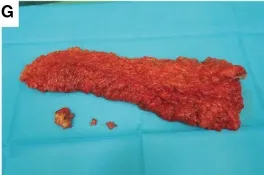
Surgery-related photographs of our patient. Frontal, lateral and dorsal photographs of the patient after resection of the trunk mass combined with sclerotherapy (H-J).
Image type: medical_photograph (other_medical_photograph)